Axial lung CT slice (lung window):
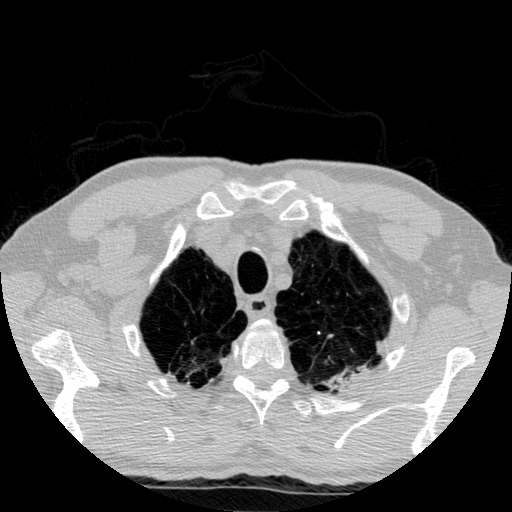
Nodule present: no